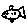
Label: fish